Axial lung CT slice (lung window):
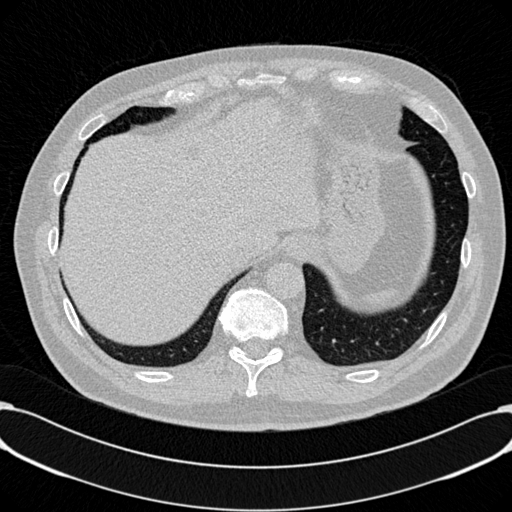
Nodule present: no